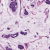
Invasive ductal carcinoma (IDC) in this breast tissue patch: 1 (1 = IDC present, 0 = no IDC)